Question: I recently installed <URL> and typing
'''
$ bower init
'''
in a empty directory start this really nice prompt. Not only the traditional '(Y/n)' questionary but even I was given a list of options like in the picture. I wonder what tool or program is being used to create this kind of forms?

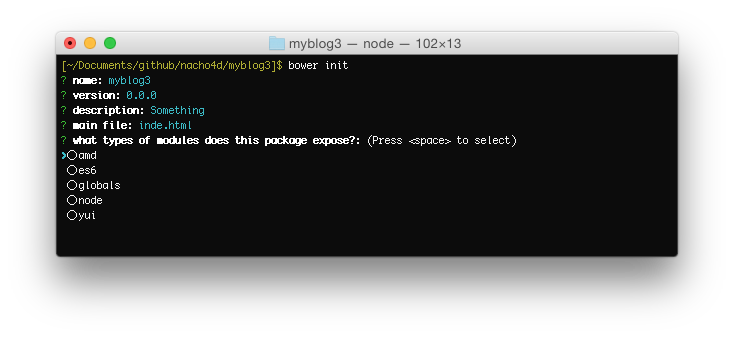
Answer: Why not use the <URL> library? Will give you this functionality